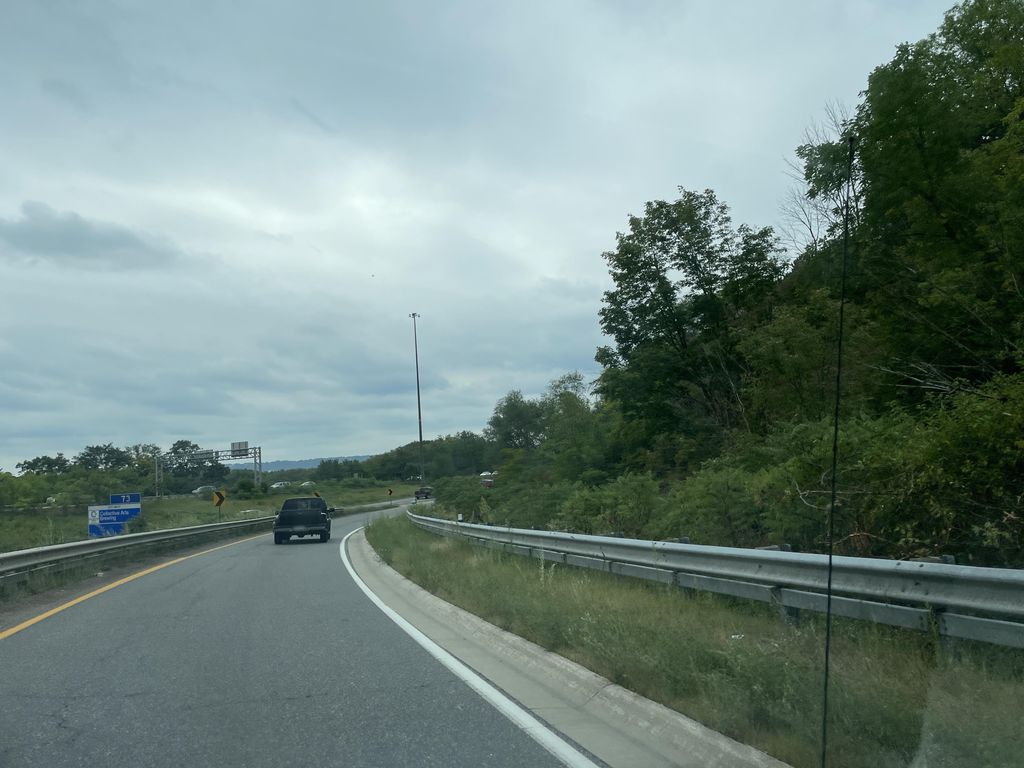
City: hamilton